Question: On a page I have a an iFrame and a swf, I've been trying to use ExternalInterface to pass values from the swf to the iFrame, anyone ever tried this and had any luck? I won't be able to post any code until tomorrow, will update then if needed.
Thanks in adavnce.
Here is a visualization of what I need to accomplish, perhaps if it can't be done the way I said someone will have a suggestion of another way to accomplish this.

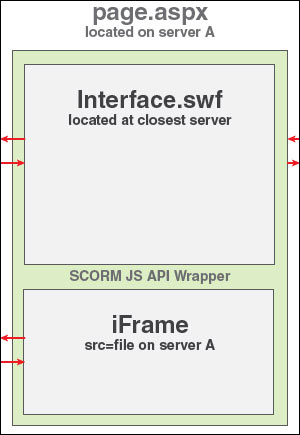
Answer: Try to target the frame. This should work with one frame on the page or you will have to change the index.
'''
duhFrame = window.frames[0]
targetElement = duhFrame.getElementById('someIframeElement');
'''
If this doesn't work for you then use LocalConnection and put a hidden swf on the iframe file.
LocalConnection is Global to the browser so be aware that if two browser windows are open you will get two iframes connecting on the same name and will get some funky results. So change the connection name via query string and flashvars.
Its a real hackish workaround but it will work.
[EDIT]
One more thing make sure your javascript callback function is getting called as ExternalInterface has major domain issues when running under the file structure and not in a domain(EX: clicking run in the editor ). Try uploading to your server and change your embed code to allow for it. Also dont forget to update your crossdomain.xml(s).